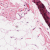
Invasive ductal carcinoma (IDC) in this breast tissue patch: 0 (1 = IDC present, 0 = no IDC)